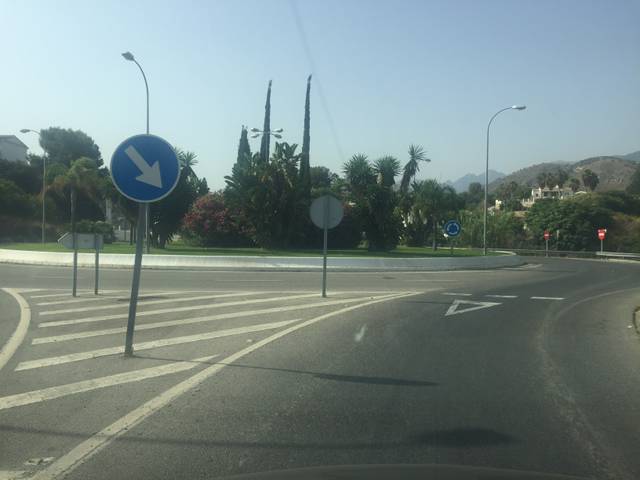
Region: Spain
Coordinates: 36.763, -3.888